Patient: sex M, age 29
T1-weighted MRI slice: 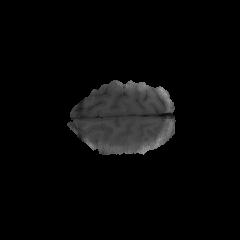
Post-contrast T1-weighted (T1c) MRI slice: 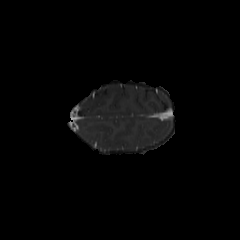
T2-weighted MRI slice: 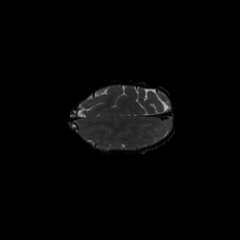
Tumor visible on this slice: no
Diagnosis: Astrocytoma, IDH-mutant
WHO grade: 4